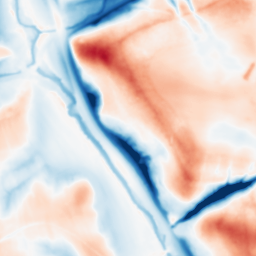
Category: multiscale
Decomposition family: dog_multiscale
Decomposition parameters: sigma_ratio: 1.6
n_scales: 6
base_sigma: 1
Upsampling method: quartic
Upsampling parameters: scale: 8
Upsampling scale: 8